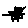
Label: star